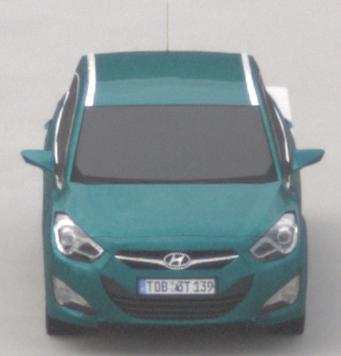
Make: Hyundai
Model: i40 Kombi 1.6 GDI
Detailed model: i40 (VF) Kombi
Model produced from: 2012/08
Model produced until: 2013/09
Doors: 5
Color: blue
Road condition: dry road
Daytime: morning or afternoon
Contrast: low contrast